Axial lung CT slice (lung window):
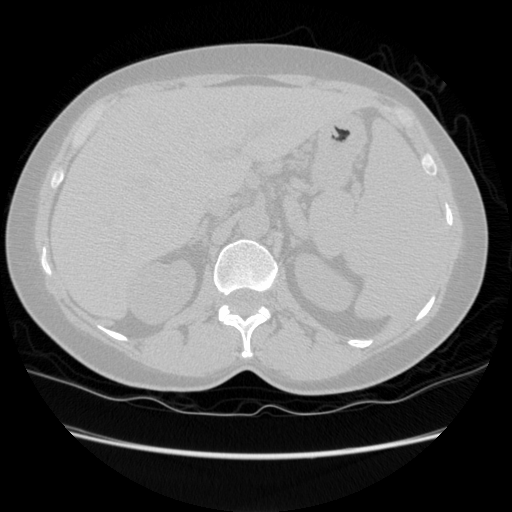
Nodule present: no